Field crop: maize
Growth stage: 1
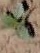
Species: datura